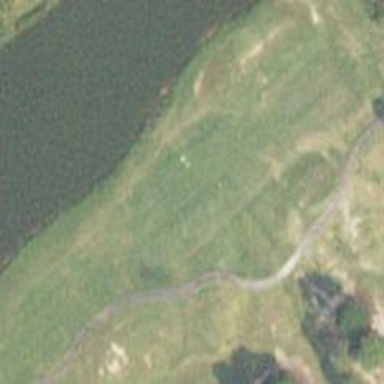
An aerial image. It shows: View of golf hole.